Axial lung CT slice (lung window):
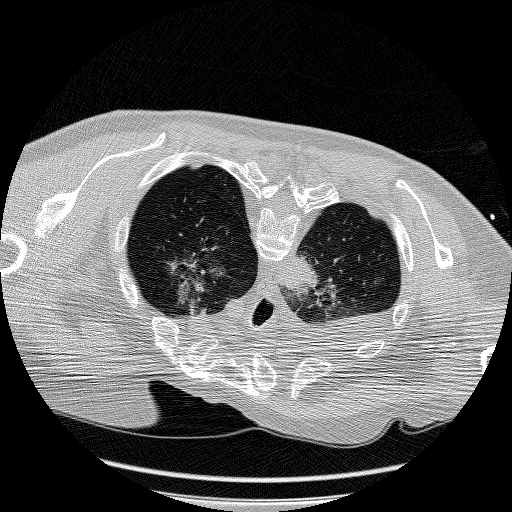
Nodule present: no